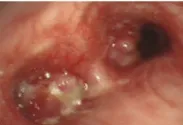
Bronchoscopic view of the patient. (A) Bronchoscopic view at the carinal level, illustrating obstructive masses within the bilateral bronchi and the left main bronchus.
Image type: endoscopy (airway_endoscopy)